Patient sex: M
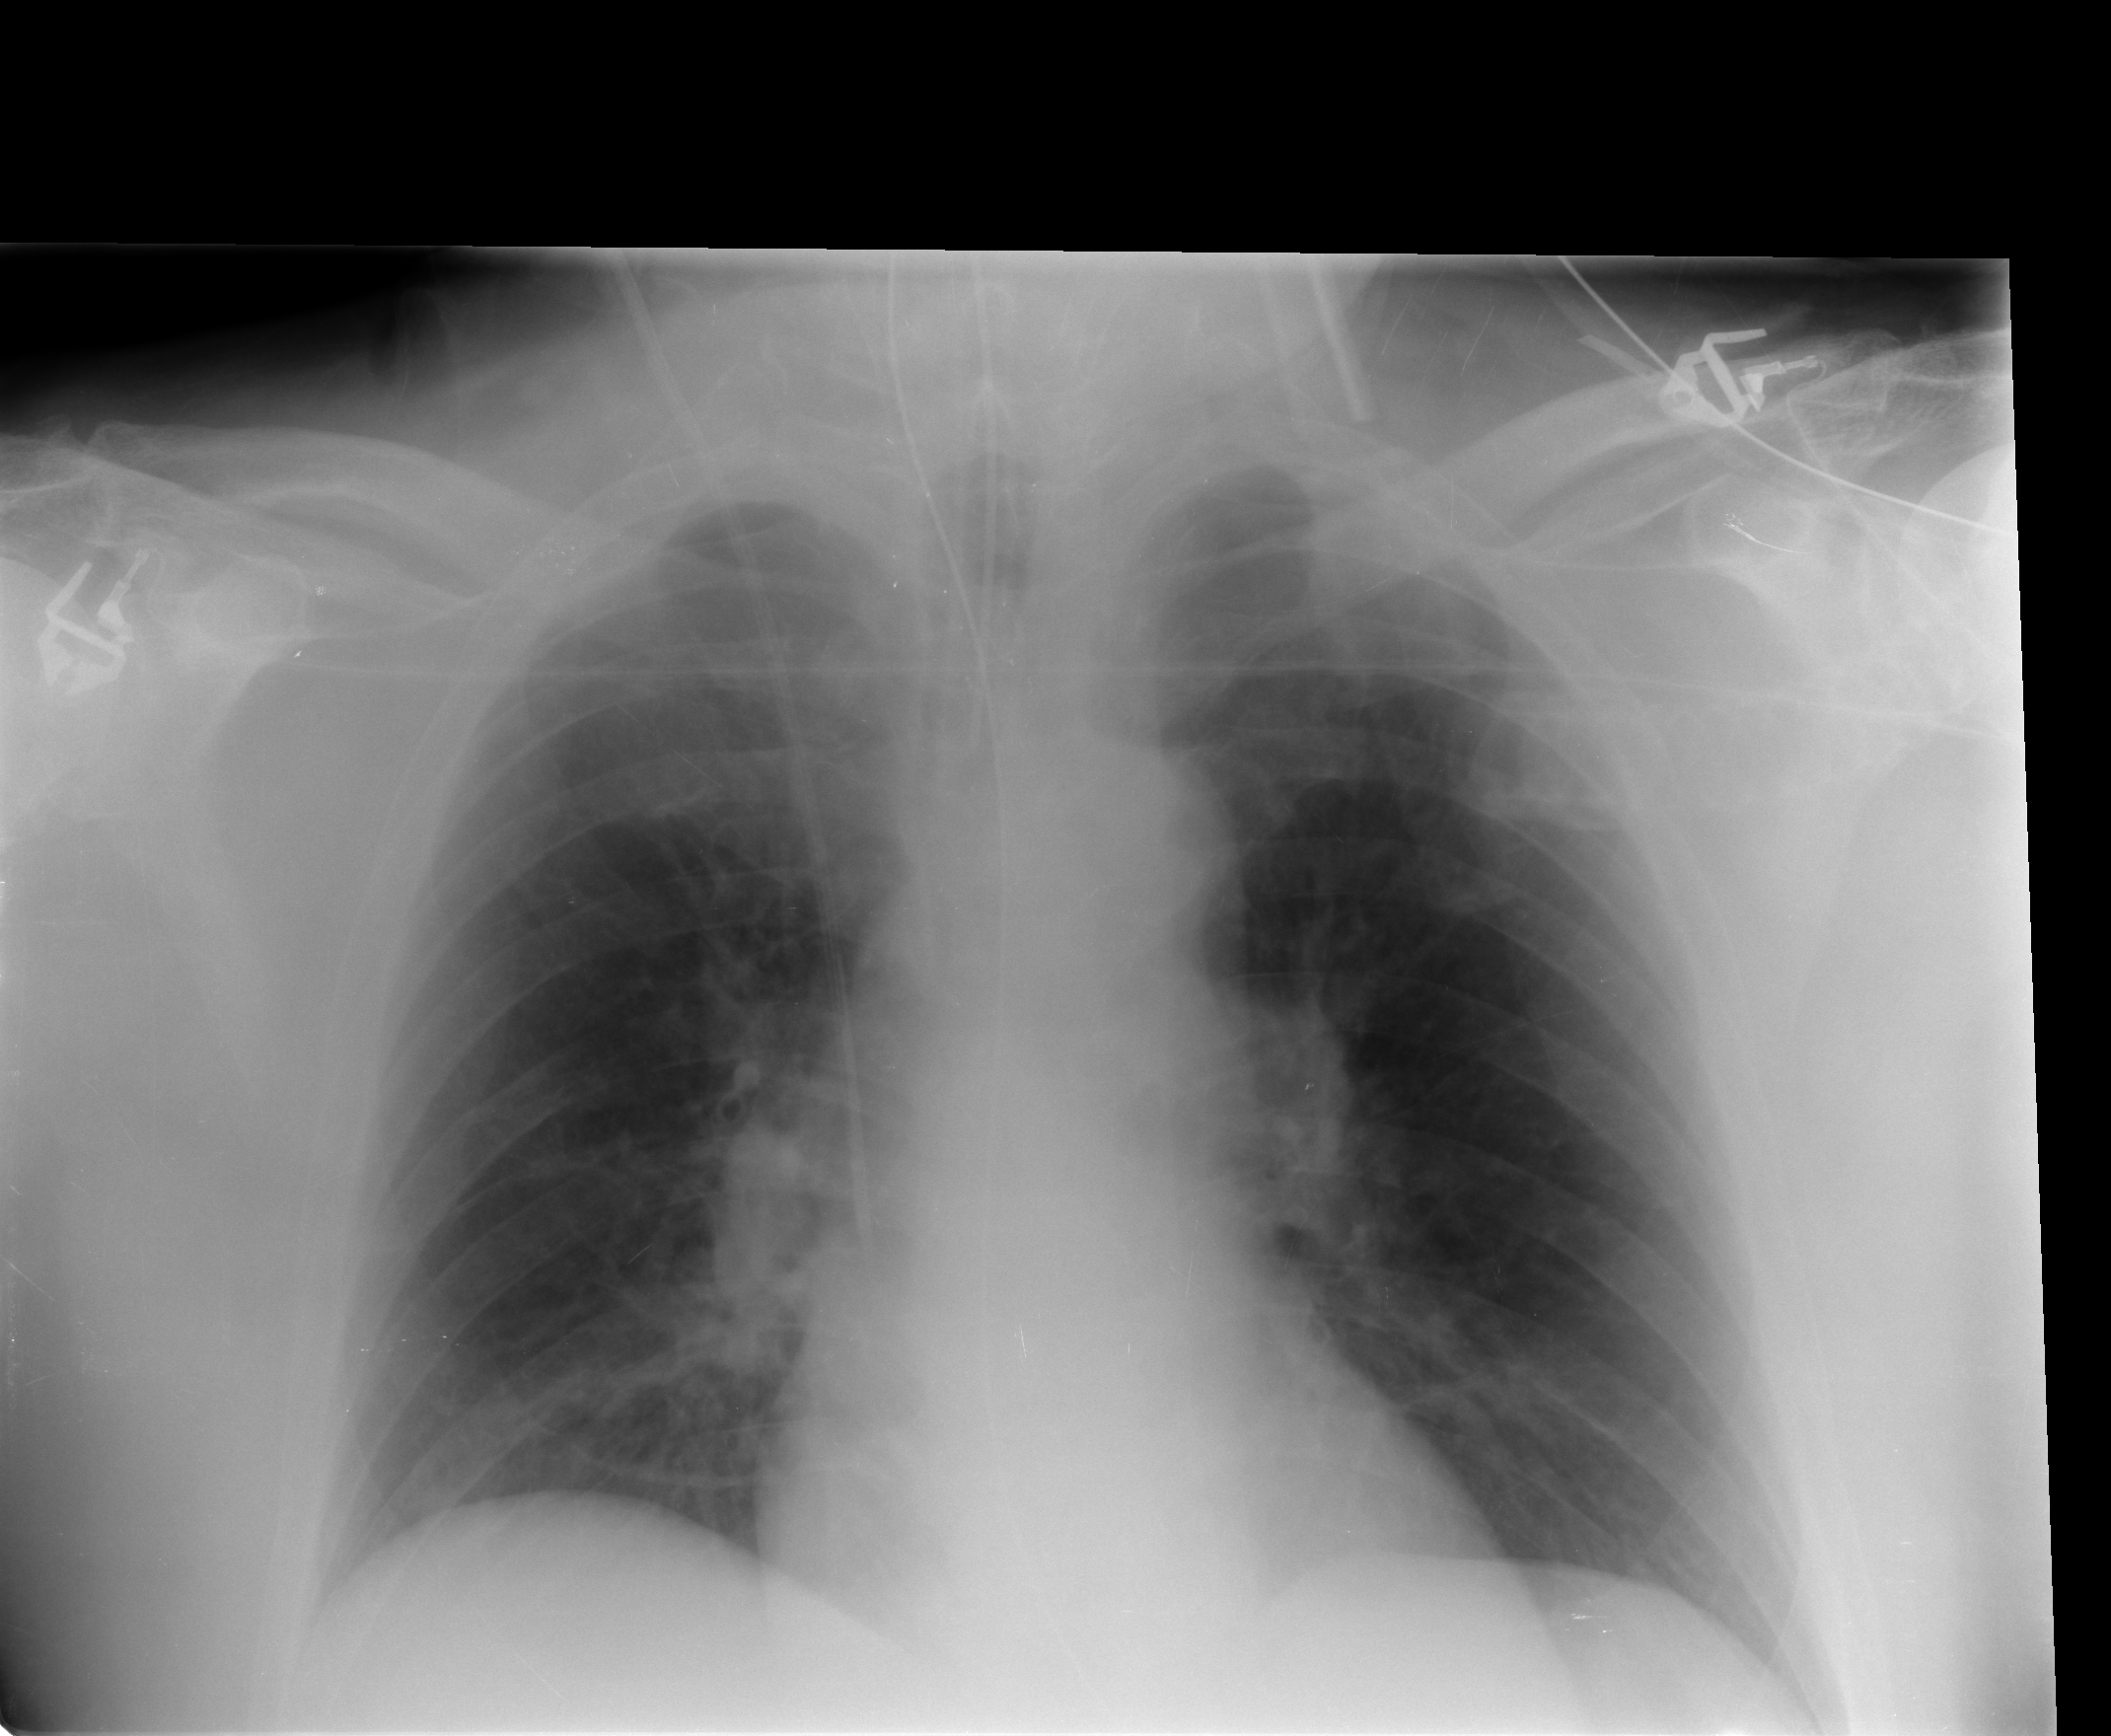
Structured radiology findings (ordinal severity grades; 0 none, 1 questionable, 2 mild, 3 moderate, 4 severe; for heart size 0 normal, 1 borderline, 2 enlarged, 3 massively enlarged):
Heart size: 1
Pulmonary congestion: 1
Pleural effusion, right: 0
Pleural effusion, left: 0
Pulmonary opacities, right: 0
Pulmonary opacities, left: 0
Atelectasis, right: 2
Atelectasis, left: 2